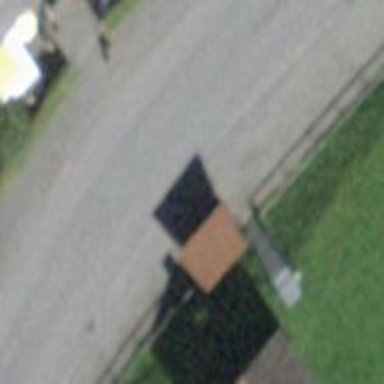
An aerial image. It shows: Bus stop with platform for public transport.